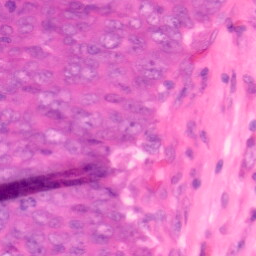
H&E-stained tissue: Colon